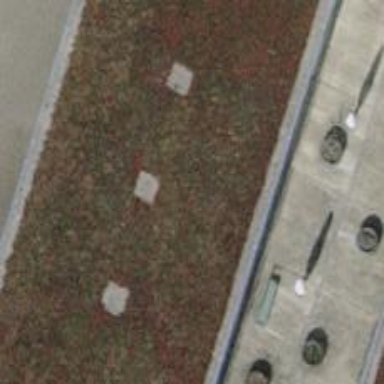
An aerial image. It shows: View of roof of building.